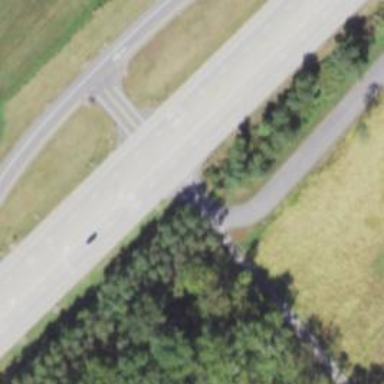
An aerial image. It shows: Asphalt trunk_link highway with jughandle junction.